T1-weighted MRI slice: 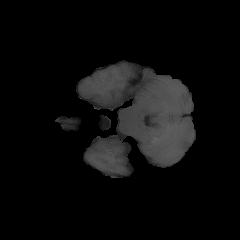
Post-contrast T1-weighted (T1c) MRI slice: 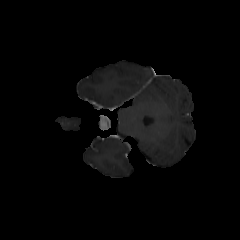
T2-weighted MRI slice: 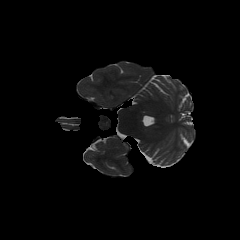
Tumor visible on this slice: no